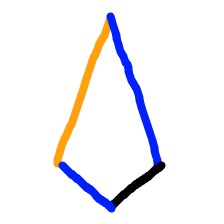
Shape: kite